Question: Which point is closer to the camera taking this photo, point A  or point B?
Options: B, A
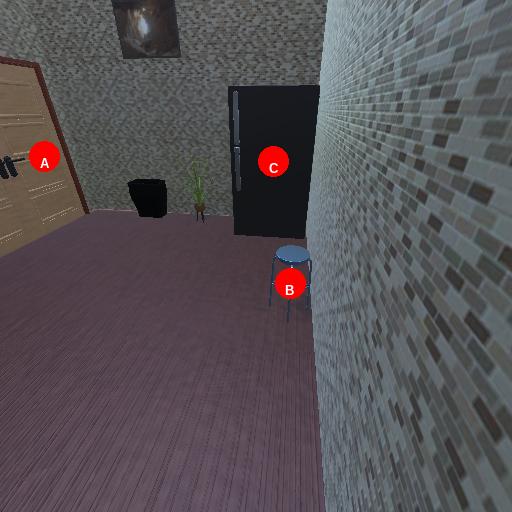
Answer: B